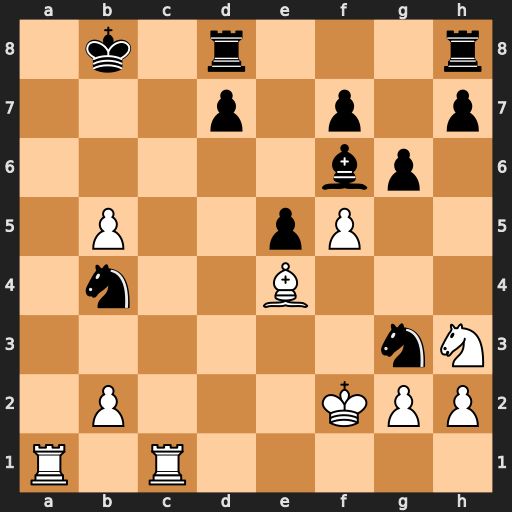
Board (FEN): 1k1r3r/3p1p1p/5bp1/1P2pP2/1n2B3/6nN/1P3KPP/R1R5
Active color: w
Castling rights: -
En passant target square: -
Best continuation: Ra8#